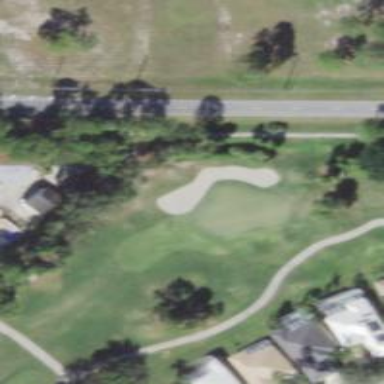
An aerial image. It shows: View of golf hole.